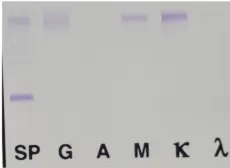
Diagnostic evaluation and clinical course of Case 1. (B) Immunofixation electrophoresis. A monoclonal IgM kappa and polyclonal IgG.
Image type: pathology (immunostaining)